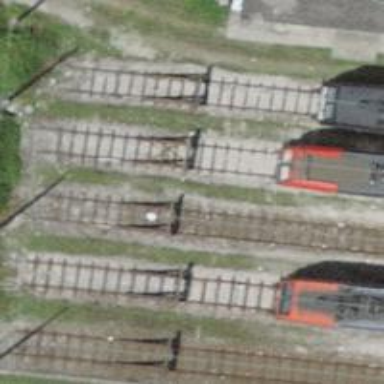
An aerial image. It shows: Railway buffer stop.